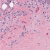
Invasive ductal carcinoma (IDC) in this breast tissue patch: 1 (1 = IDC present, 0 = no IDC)